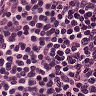
Metastatic tissue present: no